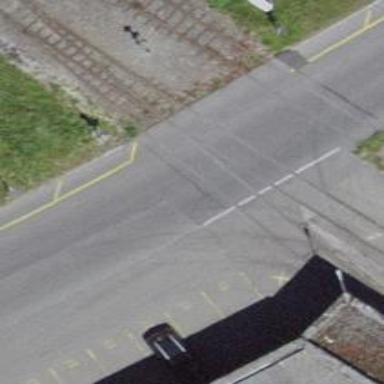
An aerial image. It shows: Single-track railway spur.